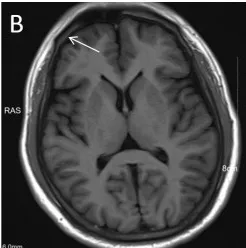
MRI revealed CNS involvement and extramedullary infiltration. (A-C) Diffuse hypointensity on T1WI and hyperintensity on T2-FlAIR of skull diploe (arrows), indicated leukocyte infiltration.
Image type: radiology (mri)